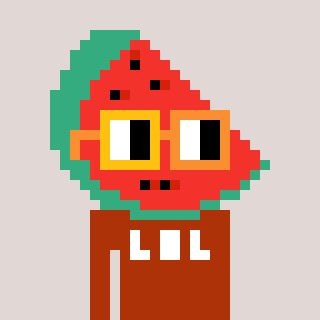
a pixel art character with square yellow and orange glasses, a watermelon-shaped head and a hotbrown-colored body on a warm background